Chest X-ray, AP view. Patient: 58 years old, sex M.
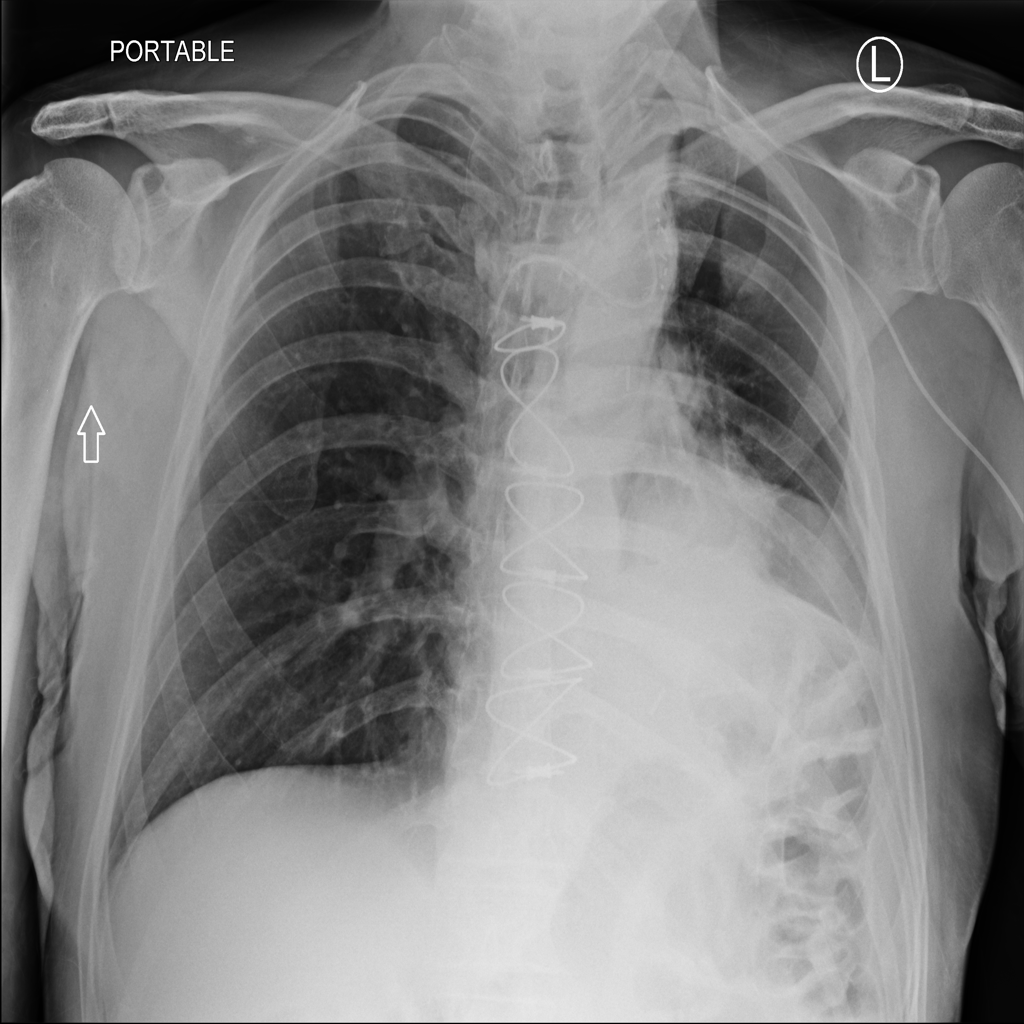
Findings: No Finding